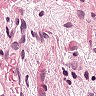
Metastatic tissue present: yes